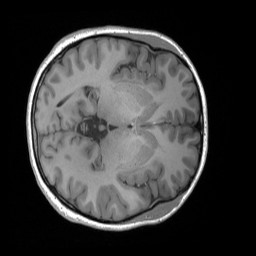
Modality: T1w
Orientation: axial
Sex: female
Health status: ill
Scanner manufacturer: siemens
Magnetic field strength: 3 T
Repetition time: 1.66 s
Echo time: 0.00254 s